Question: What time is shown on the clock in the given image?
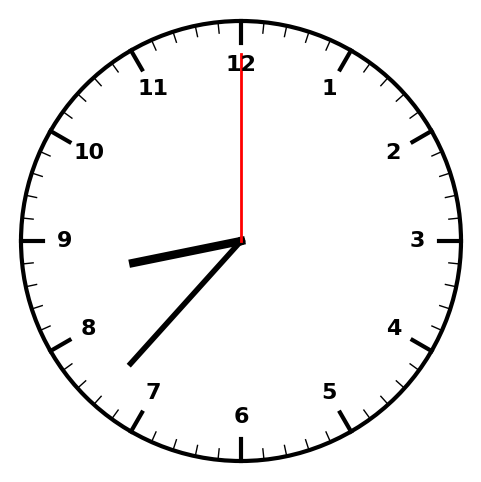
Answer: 08:37:00